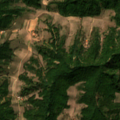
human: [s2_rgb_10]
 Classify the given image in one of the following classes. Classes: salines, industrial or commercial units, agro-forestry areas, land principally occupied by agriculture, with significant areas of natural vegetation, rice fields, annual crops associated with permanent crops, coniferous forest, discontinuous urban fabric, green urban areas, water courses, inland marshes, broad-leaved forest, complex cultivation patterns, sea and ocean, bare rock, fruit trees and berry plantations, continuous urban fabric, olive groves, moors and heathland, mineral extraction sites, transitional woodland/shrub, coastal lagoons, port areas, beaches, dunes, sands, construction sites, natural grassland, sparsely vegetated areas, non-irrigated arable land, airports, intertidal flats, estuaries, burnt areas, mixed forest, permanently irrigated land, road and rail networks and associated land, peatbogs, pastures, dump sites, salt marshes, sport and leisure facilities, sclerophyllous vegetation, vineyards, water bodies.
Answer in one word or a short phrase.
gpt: complex cultivation patterns, land principally occupied by agriculture, with significant areas of natural vegetation, broad-leaved forest